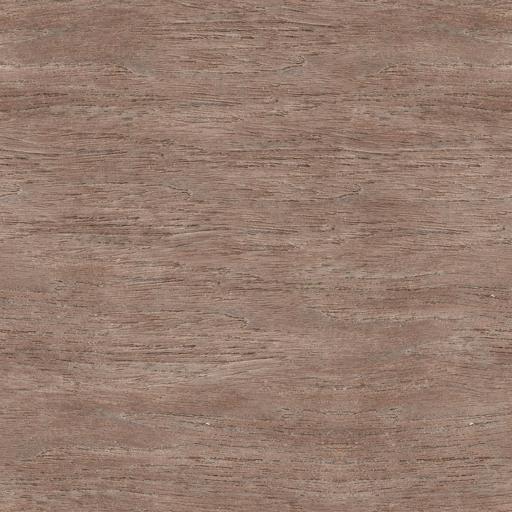
Tags: rough wood wooden